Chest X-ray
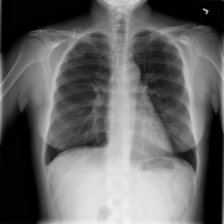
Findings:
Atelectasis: negative
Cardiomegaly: negative
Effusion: negative
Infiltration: negative
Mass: negative
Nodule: negative
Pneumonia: negative
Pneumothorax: negative
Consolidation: negative
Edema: negative
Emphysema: negative
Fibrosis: negative
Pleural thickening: negative
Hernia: negative